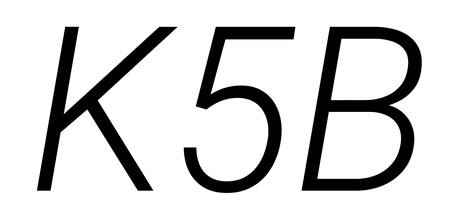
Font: Roboto-Italic_Light_Italic